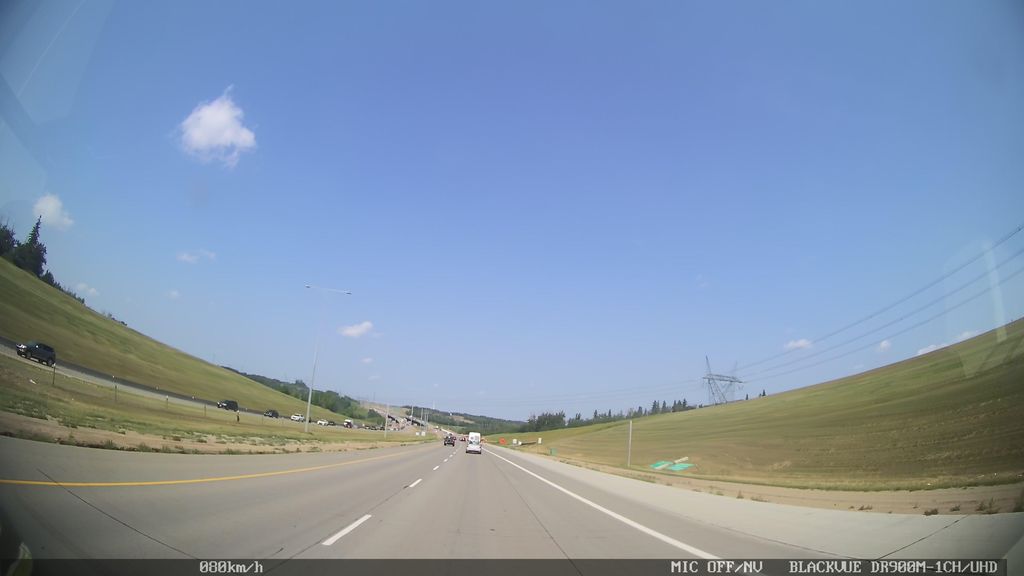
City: edmonton